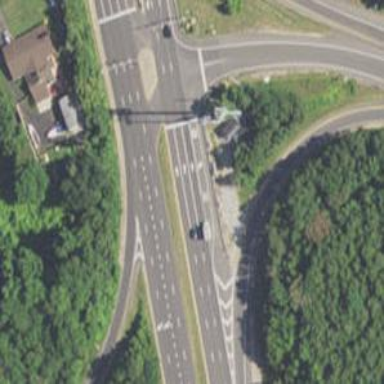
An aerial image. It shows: Asphalt trunk highway classified as expressway.